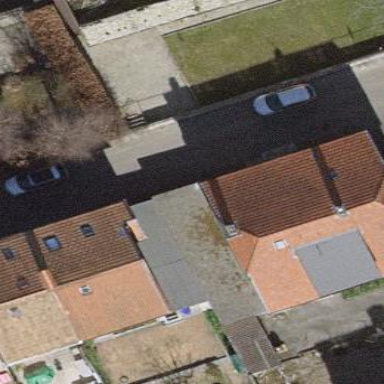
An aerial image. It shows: Garage with flat roof.